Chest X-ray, AP view. Patient: 21 years old, sex F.
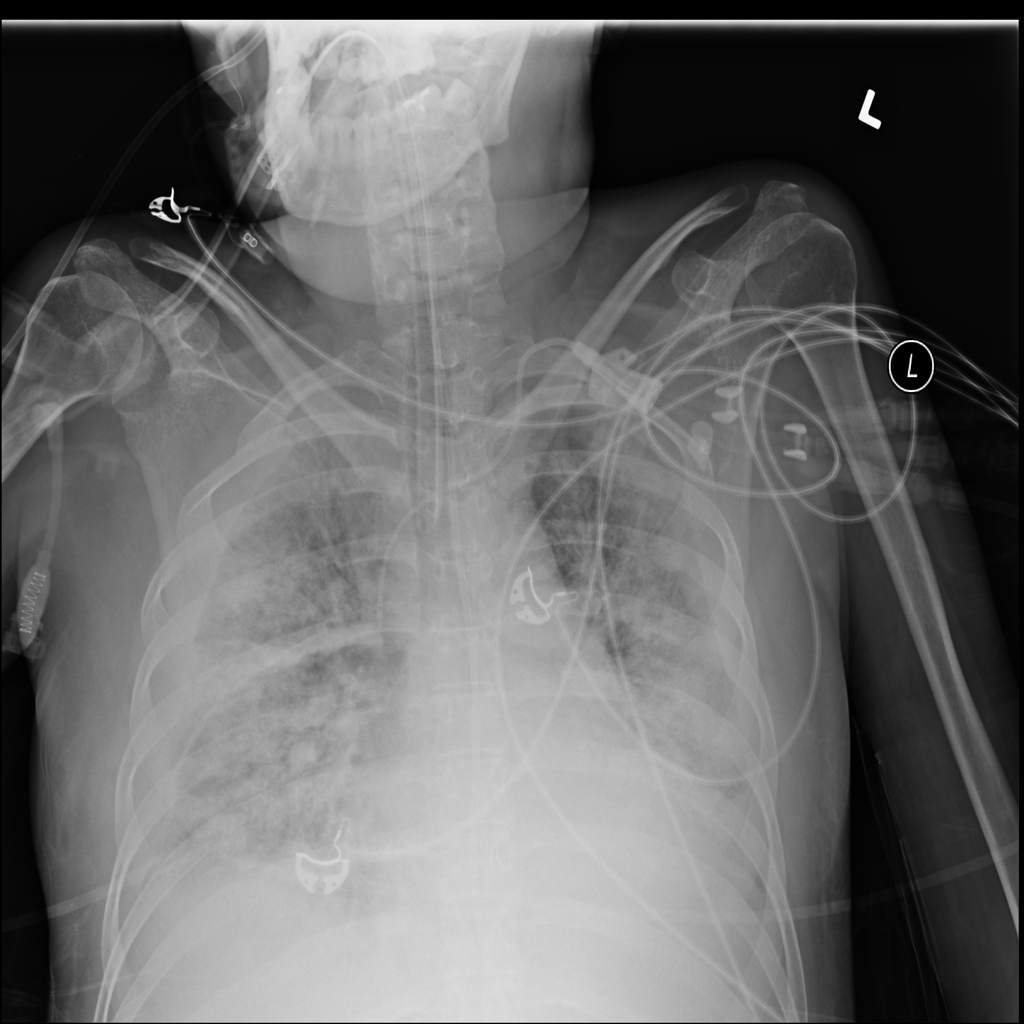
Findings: No Finding